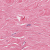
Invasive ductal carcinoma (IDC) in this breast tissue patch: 1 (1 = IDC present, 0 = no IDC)